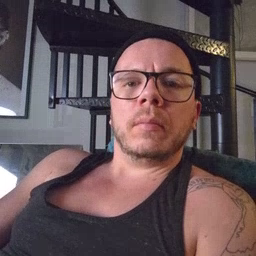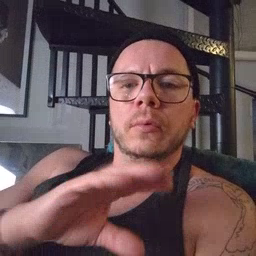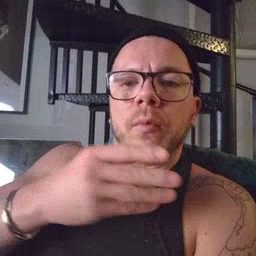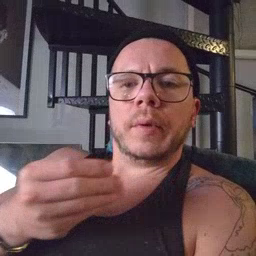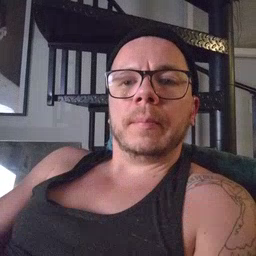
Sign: story